Question: The thing is. i want to display the each object to the tableview not it's under subs so in this case. 123.
i can't seem to figured out how to display the that one item...
also. the way it saves the plist now it overwrites the plist it seems. since it's fresh created each time i go add
i followed numbers torturials on the web and here on stack overflow. but none seem to get close to what i want to do.

MainTableViewController.h
'''
{
NSMutableDictionary *arrayD;
}
'''
MainTableViewController.m
'''
- (void)viewDidLoad
{
[super viewDidLoad];
// Property List.plist code
//Gets paths from root direcory.
NSArray *paths = NSSearchPathForDirectoriesInDomains (NSDocumentDirectory, NSUserDomainMask, YES);
//Get documents path.
NSString *documentsPath = [paths objectAtIndex:0];
//Get the path to our PList file.
NSString *plistPath = [documentsPath stringByAppendingPathComponent:@"Servers.plist"];
//Check to see if Property List.plist exists in documents.
if (![[NSFileManager defaultManager] fileExistsAtPath:plistPath]){
[[NSFileManager defaultManager]copyItemAtPath:[[NSBundle mainBundle]pathForResource:@"Servers" ofType:@"plist"] toPath:plistPath error:nil];
//If not in documents, get property list from main bundle.
// plistPath = [[NSBundle mainBundle] pathForResource:@"Servers" ofType:@"plist"];
}
//Read property list into memory as an NSData object.
NSData *plistXML = [[NSFileManager defaultManager] contentsAtPath:plistPath];
NSString *errorDesc = nil;
NSPropertyListFormat format;
//convert static property list into dictionary object.
NSDictionary *temp = (NSDictionary *)[NSPropertyListSerialization propertyListFromData:plistXML mutabilityOption:NSPropertyListMutableContainersAndLeaves format:&format errorDescription:&errorDesc];
if (!temp){
NSLog(@"Error reading plist: %@, format: %d", errorDesc, format);
}
//Display values.
NSMutableDictionary *dictinoary =[[NSMutableDictionary alloc] initWithContentsOfFile:plistPath];
tableData = [dictinoary objectForKey:@"Hostname"];
NSLog(@"Count: %i", [arrayD count]);
'''
}
'''
- (NSInteger)tableView:(UITableView *)tableView numberOfRowsInSection:(NSInteger)section
{
return [tableData count];
}
- (UITableViewCell *)tableView:(UITableView *)tableView cellForRowAtIndexPath: (NSIndexPath *)indexPath
{
static NSString *cellIdentifier = @"Hostname";
UITableViewCell *cell = [tableView dequeueReusableCellWithIdentifier:cellIdentifier];
if (cell == nil) {
cell = [[UITableViewCell alloc] initWithStyle:UITableViewCellStyleDefault reuseIdentifier:cellIdentifier];
}
cell.textLabel.text = [tableData objectAtIndex:indexPath.row];
return cell;
'''
}
AddServerViewController.m
'''
- (IBAction)SaveData:(id)sender {
//Get paths from root direcory.
NSArray *paths = NSSearchPathForDirectoriesInDomains (NSDocumentDirectory, NSUserDomainMask, YES);
//Get documents path.
NSString *documentsPath = [paths objectAtIndex:0];
//Get the path to our PList file.
NSString *plistPath = [documentsPath stringByAppendingPathComponent:@"Servers.plist"];
//Set the variables to the values in the text fields.
hostName = hostEntered.text;
portNumber = portEntered.text;
userName = userNameEntered.text;
passWord = passWordEntered.text;
NSMutableDictionary *rootObj = [NSMutableDictionary dictionaryWithCapacity:4];
NSMutableDictionary *data;
data = [NSMutableDictionary dictionaryWithObjects:[NSArray arrayWithObjects: hostName, portNumber, userName, passWord, nil] forKeys:[NSArray arrayWithObjects:@"Hostname", @"Port", @"Username", @"Password", nil]];
[rootObj setObject:data forKey:hostName];
NSString *error = nil;
//Create NSData from dictionary.
NSData *plistData = [NSPropertyListSerialization dataFromPropertyList:rootObj format:NSPropertyListXMLFormat_v1_0 errorDescription:&error];
//Check is plistData exists.
if(plistData){
//Write plistData to our Properity List.plist file.
[plistData writeToFile:plistPath atomically:YES];
}
else{
NSLog(@"Error in saveData: %@", error);
}
'''
}
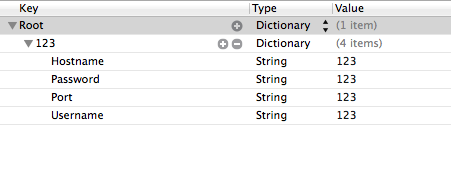
Answer: Each dictionary has allKeys method that returns an array with... all keys.
If you do what Peter said and then you can just populate your tableView with allKeys